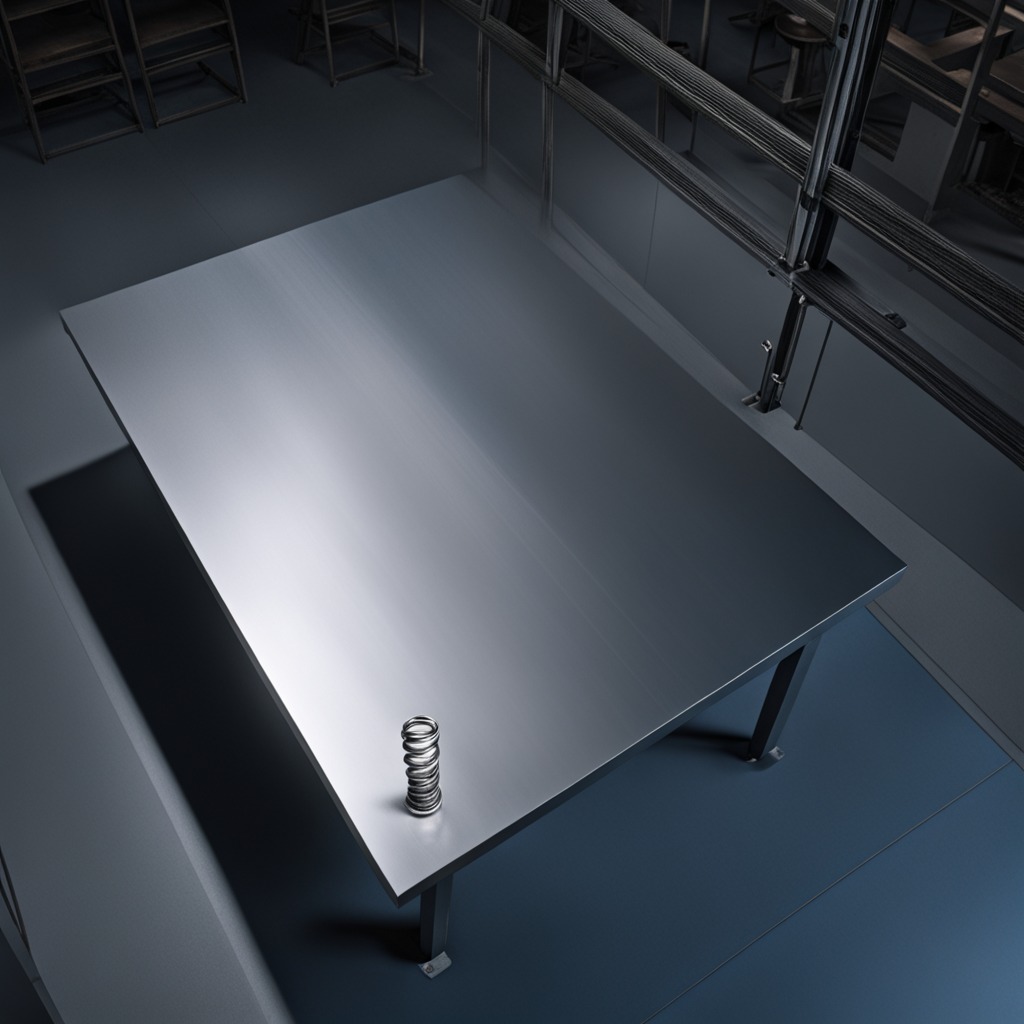
A coiled metal spring is lying on the clean empty table in the basement in the evening.